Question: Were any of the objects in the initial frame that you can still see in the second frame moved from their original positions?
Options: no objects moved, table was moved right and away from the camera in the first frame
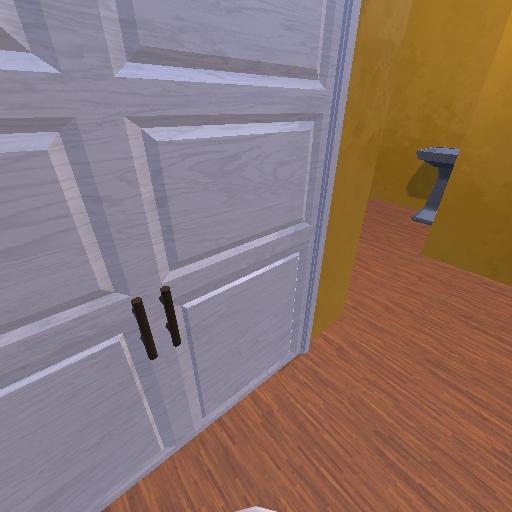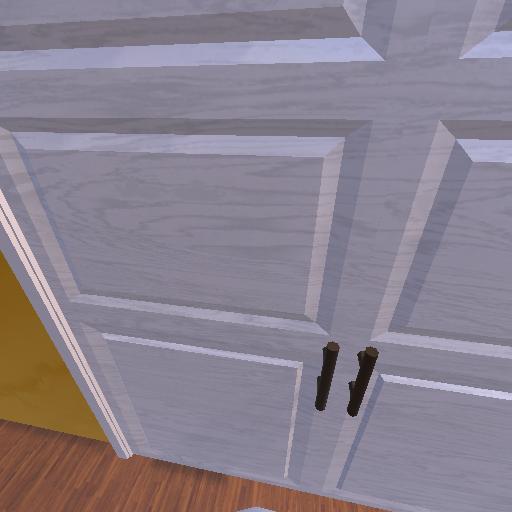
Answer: no objects moved